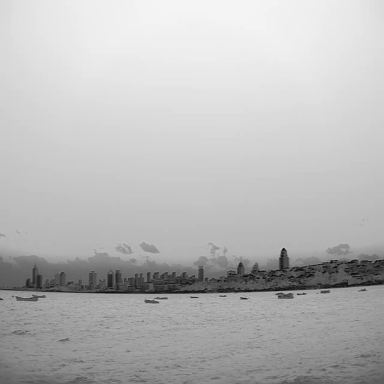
There are nine bulk_carriers in the infrared image.